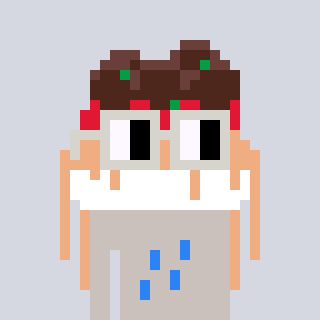
a pixel art character with square light gray glasses, a spaghetti-shaped head and a foggrey-colored body on a cool background